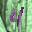
Label: 4